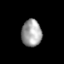
Tissue: skin
Cell type: T cells
Senescence score: 0.7584
Nuclear area (px): 528
Mean DAPI intensity: 161.176